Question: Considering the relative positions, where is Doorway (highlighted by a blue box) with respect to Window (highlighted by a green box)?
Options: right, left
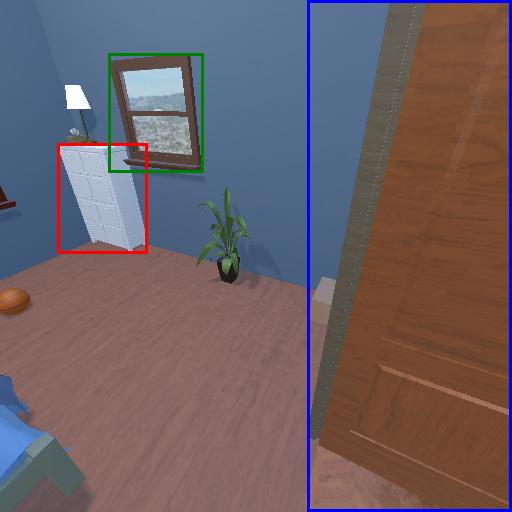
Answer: right